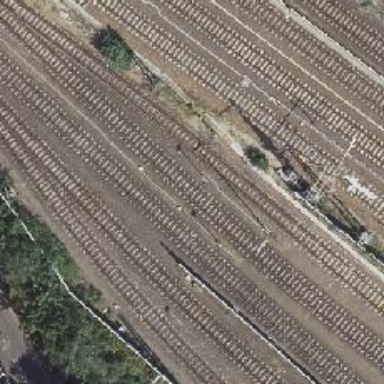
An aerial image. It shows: Railway signal.